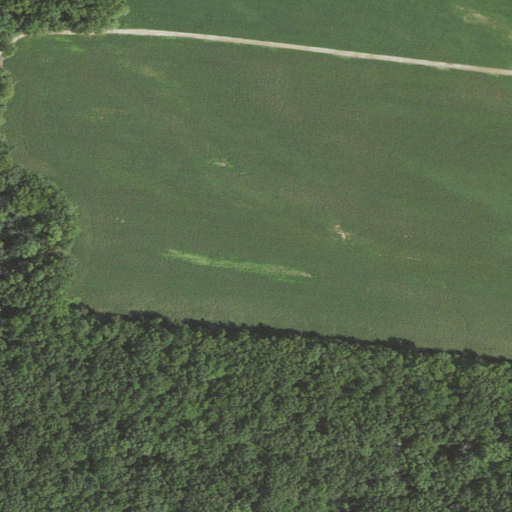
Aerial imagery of cape in Virginia named Sutton Neck containing cultivated crops, woody wetlands, mixed forest, and deciduous forest